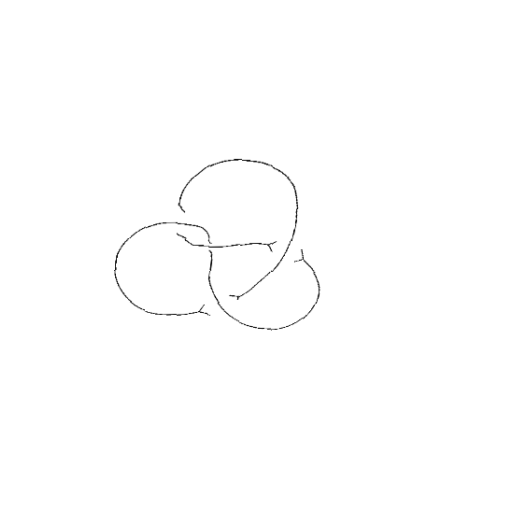
Crossing number: 4